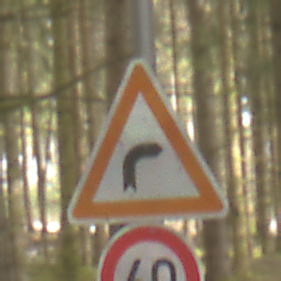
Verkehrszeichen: KurveRechts
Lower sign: Geschwindigkeit60
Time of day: MorningAfternoon
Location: Outdoor (Nature)
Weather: Overcast
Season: Winter
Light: Natural